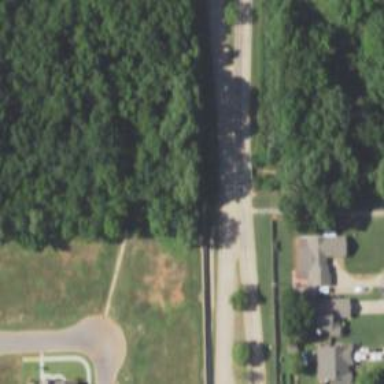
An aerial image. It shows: Tertiary road with bridge.